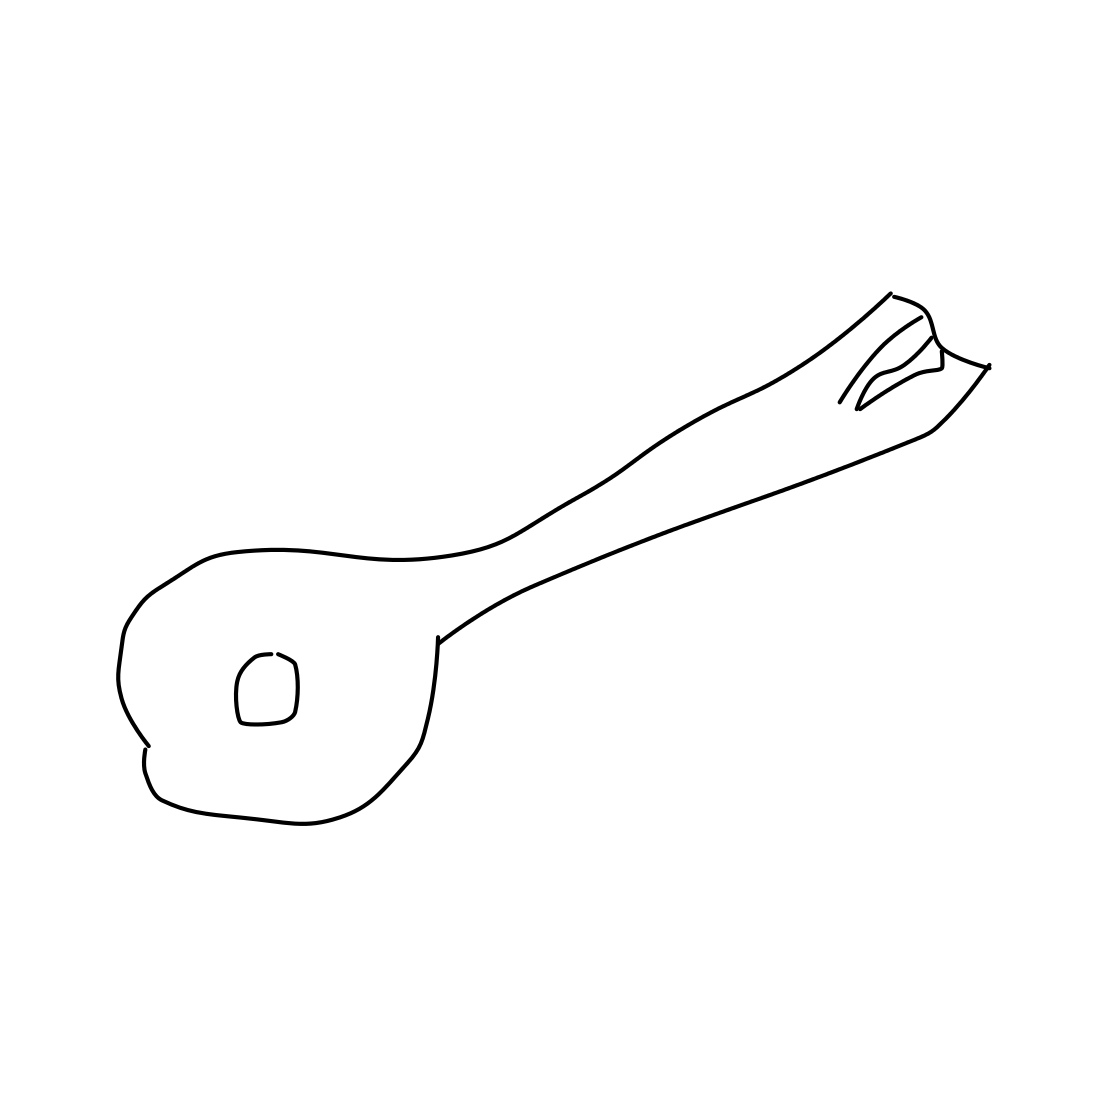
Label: violin